Field crop: maize
Growth stage: 2
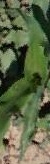
Species: maize